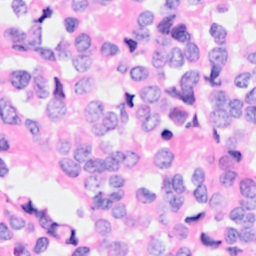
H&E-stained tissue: Breast